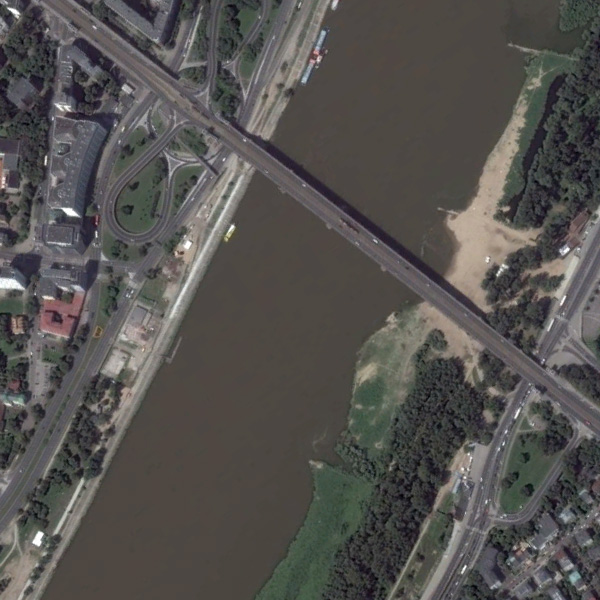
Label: Bridge